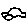
Label: car